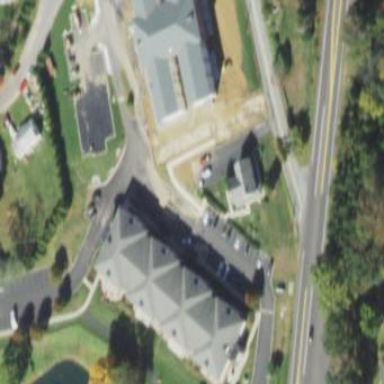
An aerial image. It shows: Nursing home building.